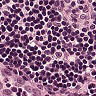
Metastatic tissue present: no